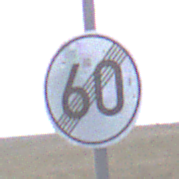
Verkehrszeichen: EndeGeschwindigkeit60
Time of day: SunriseSunset
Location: Outdoor (Nature)
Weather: Overcast
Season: NotSpecified
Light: Natural